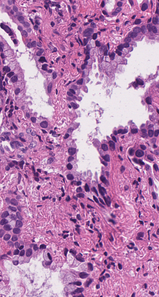
Tumor epithelial tissue: yes
Tumor-associated stroma tissue: yes
Normal tissue: no